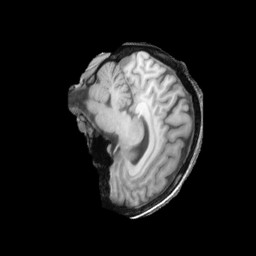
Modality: T1w
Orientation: sagittal
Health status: ill
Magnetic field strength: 3 T